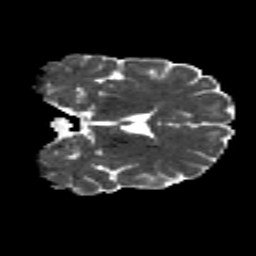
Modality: MD
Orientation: coronal
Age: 24
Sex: female
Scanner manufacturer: siemens
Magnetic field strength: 3 T
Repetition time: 8.8 s
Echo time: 0.085 s